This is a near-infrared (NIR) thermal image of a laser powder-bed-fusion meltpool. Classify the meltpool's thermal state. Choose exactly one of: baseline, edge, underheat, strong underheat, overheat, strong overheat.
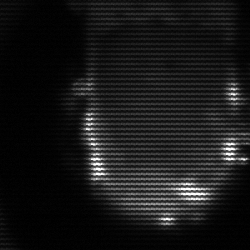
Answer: baseline